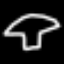
Label: mushroom